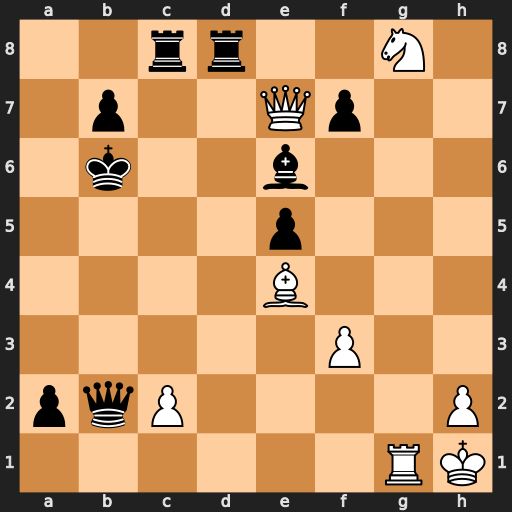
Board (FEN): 2rr2N1/1p2Qp2/1k2b3/4p3/4B3/5P2/pqP4P/6RK
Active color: w
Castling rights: -
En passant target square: -
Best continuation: Qxb7+ Kc5 Qxb2